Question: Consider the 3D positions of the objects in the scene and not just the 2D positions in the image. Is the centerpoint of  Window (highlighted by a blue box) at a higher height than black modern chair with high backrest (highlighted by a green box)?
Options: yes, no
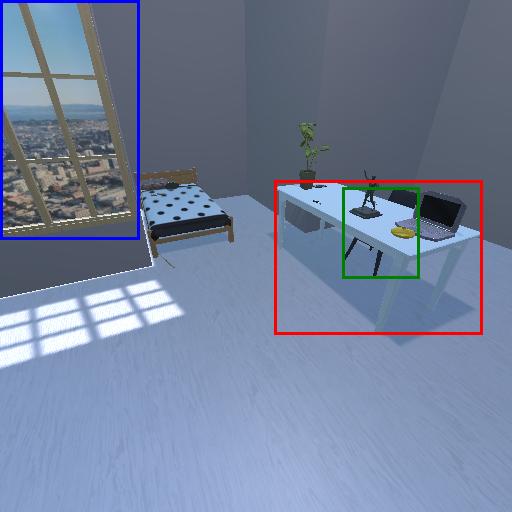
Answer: yes